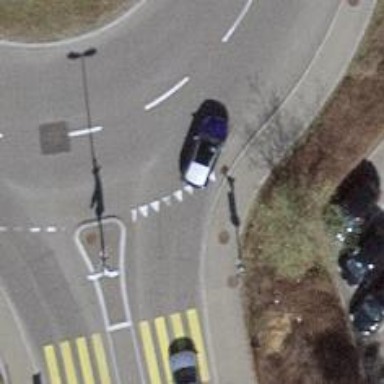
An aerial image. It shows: Asphalt secondary road with designated cycle lane. Trolley wires are present along the road.